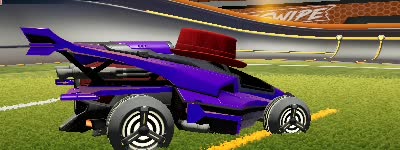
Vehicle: aftershock